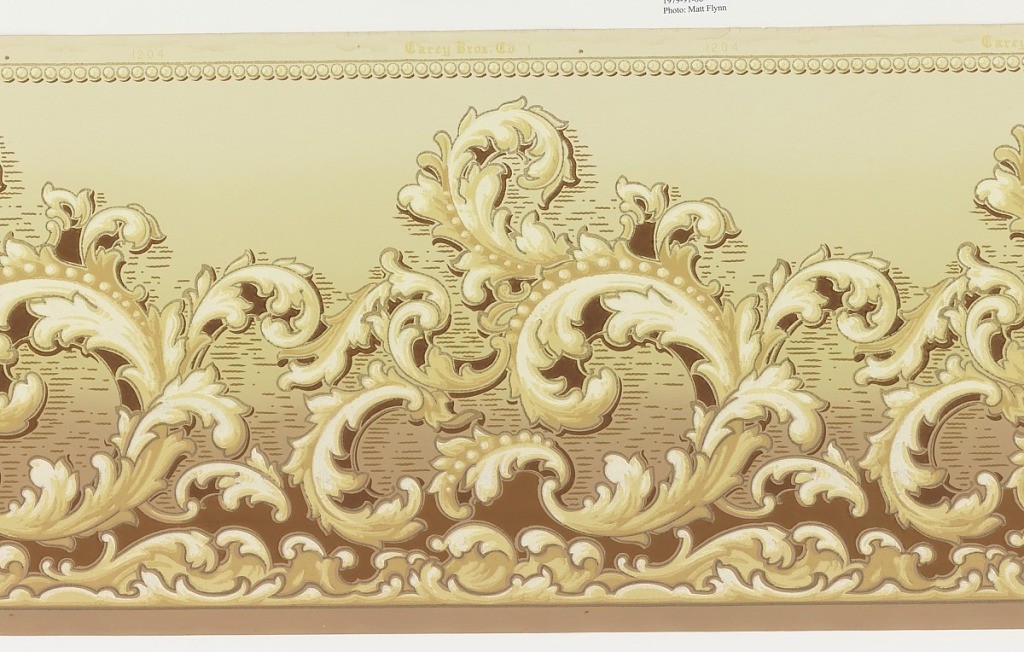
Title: Frieze
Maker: Carey Bros. W.P. Mfg. Co., Philadelphia, Pennsylvania, founded 1882
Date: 1905–1915
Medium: Machine-printed paper
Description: Rinceau motif in haphazard shapes. Bottom border edge wave molding with colors to look like a foamy sea. Top border edge of beaded motif shaded to look 3-dimensional. Printed in brown, white, gold, gilt, tan and greenish-yellow on green field.